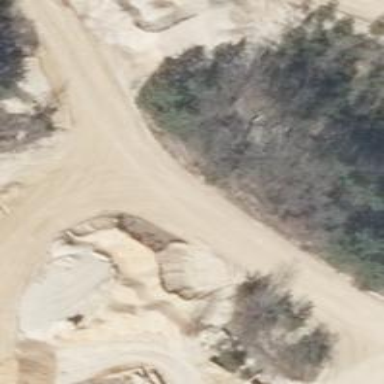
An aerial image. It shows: Gravel track with grade4 tracktype.